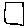
Label: square